Question:
What do these three gray dots mean? I recently updated to Visual Studio 2017, and I haven't ever seen them in other versions of VS.
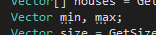
Answer: They indicate suggestion from Visual Studio to refactor your code to be simpler, more readable and efficient.
See <URL>.